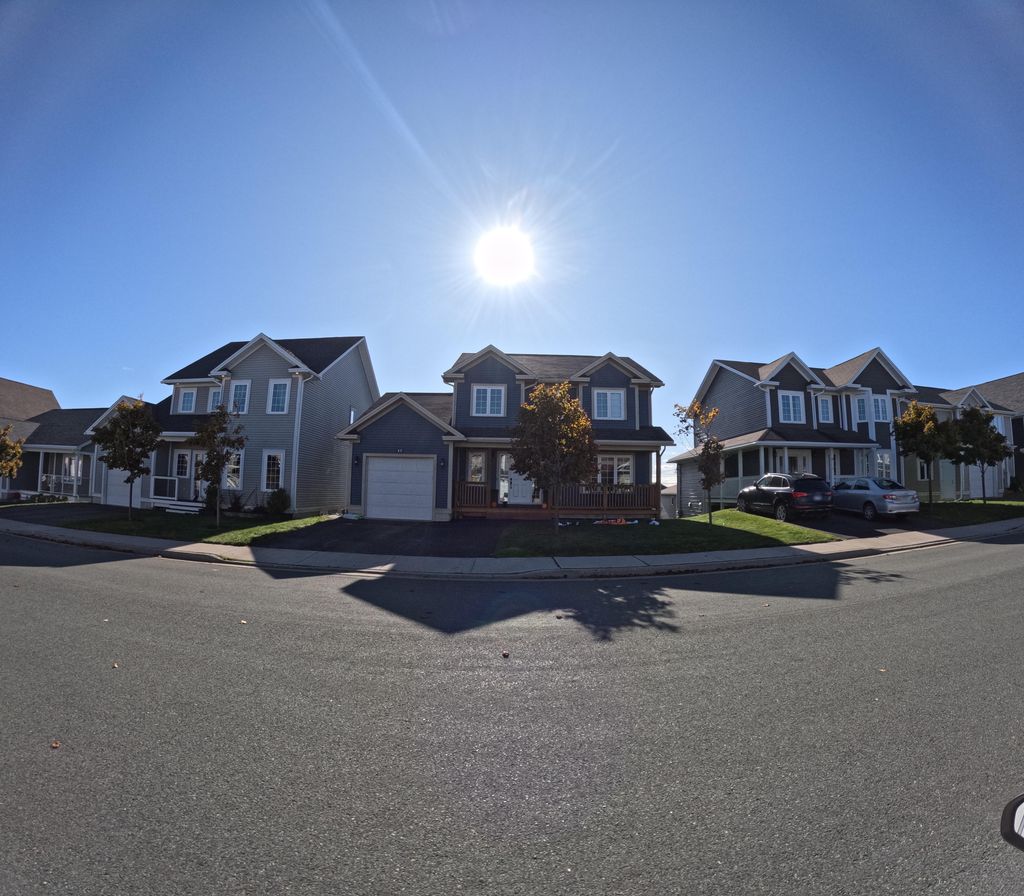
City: st_johns